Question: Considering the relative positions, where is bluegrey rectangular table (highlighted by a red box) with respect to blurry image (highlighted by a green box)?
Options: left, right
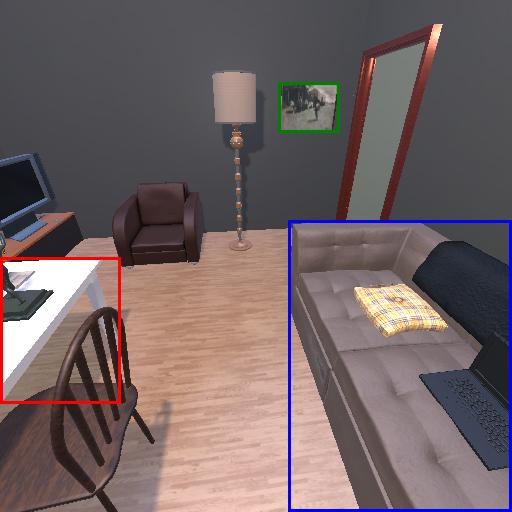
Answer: left